Interaction volume radius: 10 \u00c5
Interaction volume height: 50 \u00c5
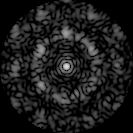
Disorder parameter: 0.6557